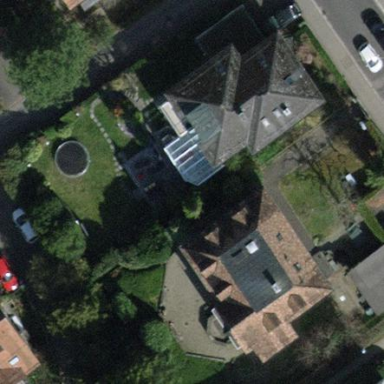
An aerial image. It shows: Building with half-hipped roof shape.